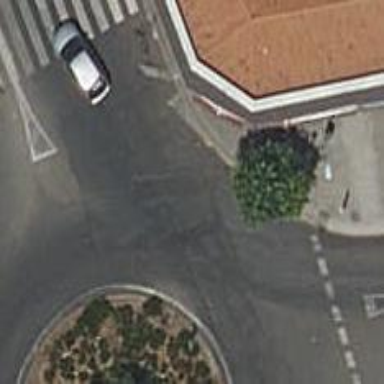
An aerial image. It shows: Tertiary road with asphalt surface leading to roundabout.